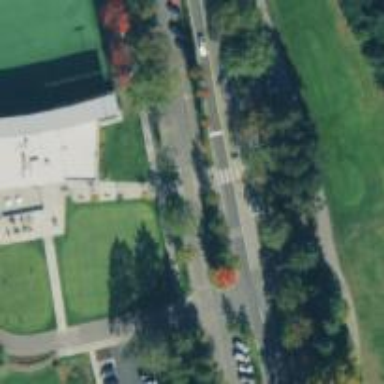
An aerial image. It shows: Path for both road and golf.